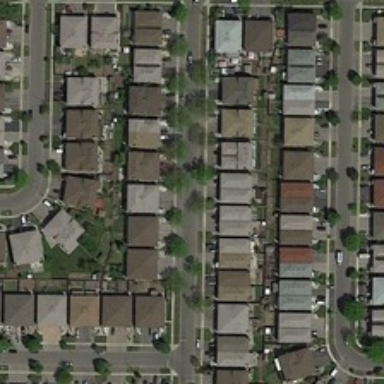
There are buildings, roads and trees .